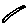
Label: line